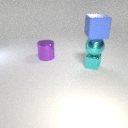
small cyan metal cube below large cyan metal sphere